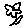
Label: flower